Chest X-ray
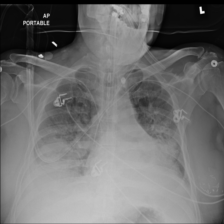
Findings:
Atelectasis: positive
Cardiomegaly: negative
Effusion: negative
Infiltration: positive
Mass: negative
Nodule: negative
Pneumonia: negative
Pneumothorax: negative
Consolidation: negative
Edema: negative
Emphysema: negative
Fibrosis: negative
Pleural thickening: negative
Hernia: negative